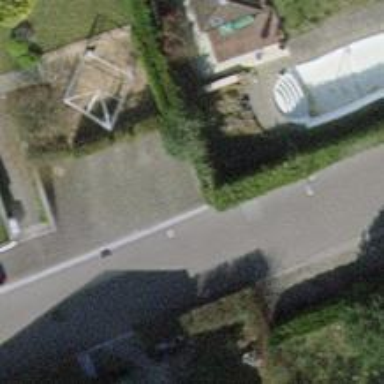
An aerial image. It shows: Hedge acting as barrier.